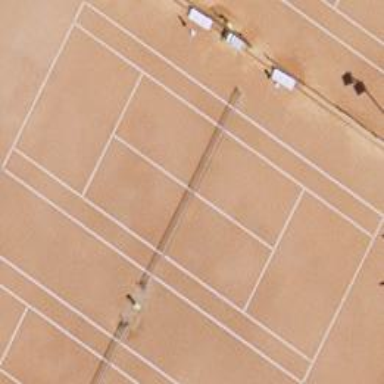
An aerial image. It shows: Tennis court on pitch designated for leisure land.